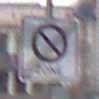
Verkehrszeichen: EndeEingeschraenktesHalteverbotZone
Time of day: SunriseSunset
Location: Outdoor (Urban)
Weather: PartlyCloudy
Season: NotSpecified
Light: Natural